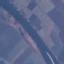
Land use / land cover class: River